Question: I am considering upgrading Alfresco to the latest version (4.2f) and the image below from <URL> implies that this is possible.
We have version 3.3.3 installed.
Is there a list somewhere of service packs?

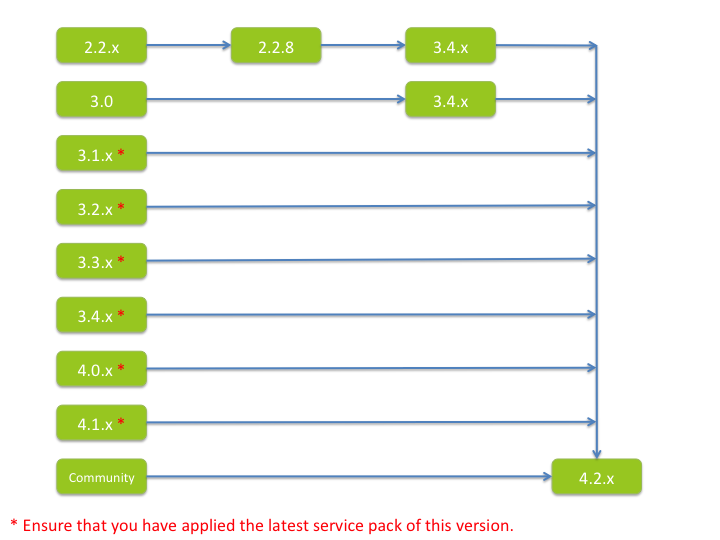
Answer: As an Enterprise customer, you can find the list of the most recent Alfresco releases by logging into the Alfresco Support console, and doing a search for articles of "alfresco enterprise [version number]". (There may be other ways too, but I tend to find finding older releases harder to locate as most of the links are setup for the current release)
From that, we discover that as of right now (early June 2014) the most recent releases are:
- - - - -
You've said you're on 3.3.3, and want to head to 4.2. As such, you'll need to download Alfresco 3.3.5 (the most recent 3.3.x release), and follow the instructions in the release notes for that to upgrade from 3.3.3 to 3.3.5. At that point, you're then on the latest 3.3.x service pack, and can (after backups!) follow the instructions to upgrade to the latest 4.2.x release, currently 4.2.2
(Note that you mentioned Alfresco 4.2f in your question - that is an Alfresco Community release. As you're an Enterprise customer, you shouldn't upgrade to that, you should upgrade to the newest Alfresco Enterprise aka Alfresco One 4.2.x release)